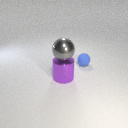
large purple metal cylinder in front of small blue rubber sphere